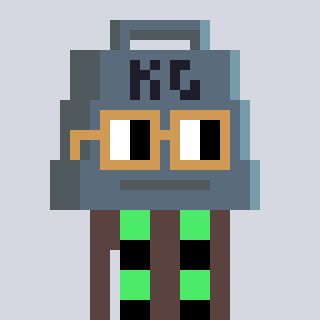
a pixel art character with square brown glasses, a weight-shaped head and a darkbrown-colored body on a cool background